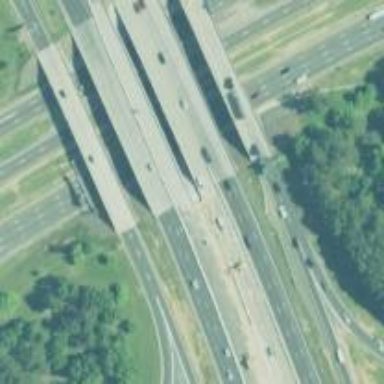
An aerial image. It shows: Motorway bridge.